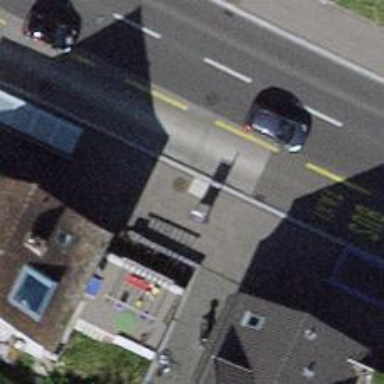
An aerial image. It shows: Bus stop with shelter. It is platform for public transport.